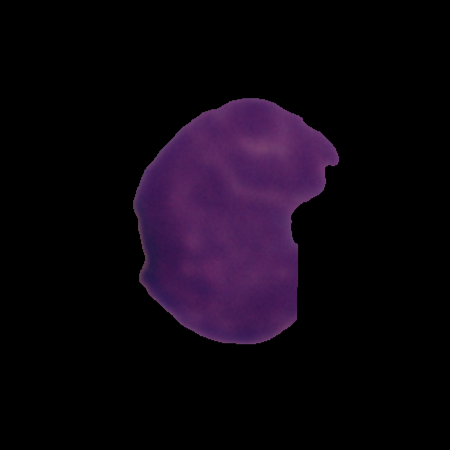
Label: cancer